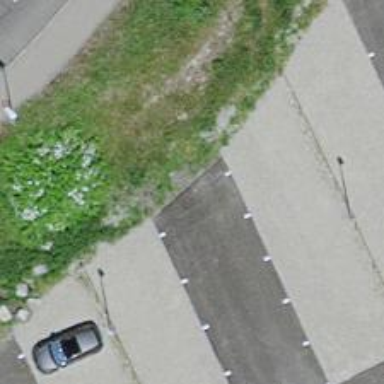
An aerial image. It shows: Asphalt parking aisle along service road.